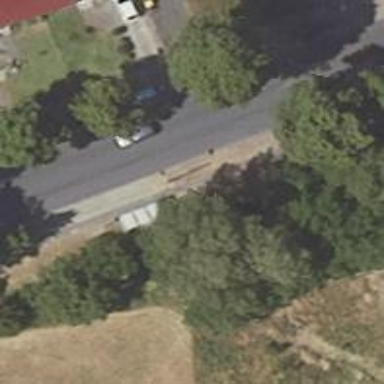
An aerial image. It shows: Bus stop with shelter.